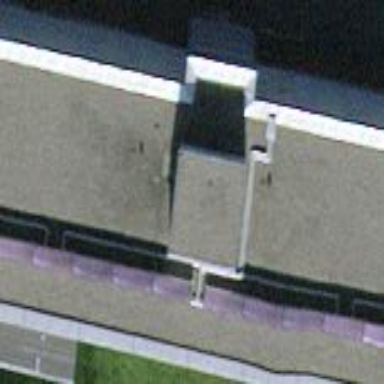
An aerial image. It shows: Flat-roofed apartment building.